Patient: sex F, age 52
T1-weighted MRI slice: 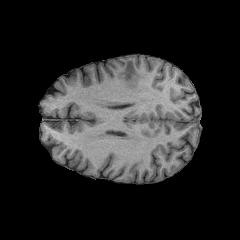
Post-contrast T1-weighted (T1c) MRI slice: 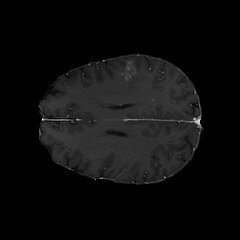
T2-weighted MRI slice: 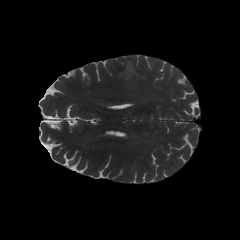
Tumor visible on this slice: yes
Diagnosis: Glioblastoma, IDH-wildtype
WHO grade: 4